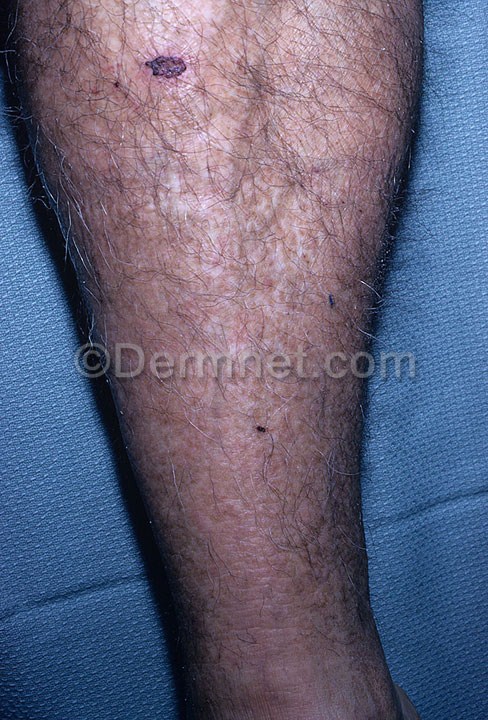
Disease: Systemic Disease